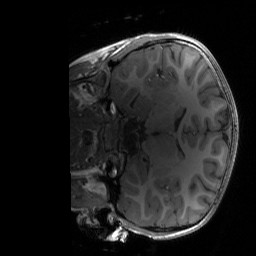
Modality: T1w
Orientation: coronal
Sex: male
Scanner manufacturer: siemens
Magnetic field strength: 3 T
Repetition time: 1.9 s
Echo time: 0.00243 s